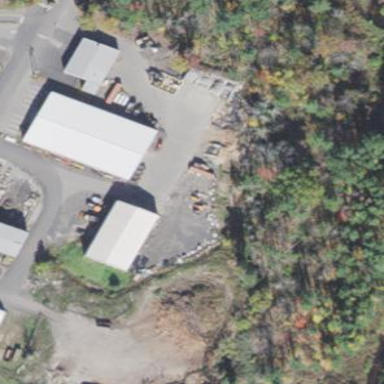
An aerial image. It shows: Recycling center for various types of waste.